Question: Is there an event that is triggered after 'Page_Load' events have completed?
> How can i have more than one 'Page_Load'?
When you have user controls.
Before my page can render, i need my page (and all embedded controls) to have initialized themselves by completing their 'Page_Load' events.
The problem, of course, is that if i put code in my page's 'Page_Load' handler:
'''
MyPage.aspx
--> Page_Load
---> DoSomethingWithUserControl()
UserControl1.ascx
--> Page_Load
---> initialize ourselves now that viewstate has been restored
'''
then i begin to access my 'UserControl1' control before it is ready.
i need a way to run code all 'Page_Load' events have fired, but any postback events (e.g. Click events) have fired:
'''
MyPage.aspx
--> Page_Load
UserControl1.ascx
--> Page_Load
---> initialize ourselves now that viewstate has been restored
MyPage.aspx
--> Page_AfterLoad
---> DoSomethingWithUserControl()
'''
Looking at the page lifecycle in MSDN it looks like there is no way to raise an event all Page_Loads have been completed:

Is there a way to raise an after all Page_Loads have completed?
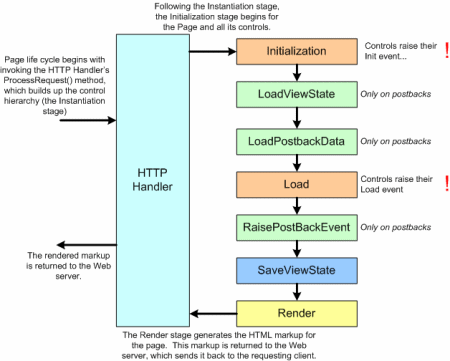
Answer: <URL> is the event that is raised after all controls have been loaded
Remember that the 'Init' event is first triggered by all child controls, and just when all controls have been initialized, the 'Init' event of the page is raised. The 'Load' event works the other way around, the page first raises the 'Load' event and then each child control raises its own 'Load' event. At the end the 'LoadComplete' is raised. , when the controls are created dynamically they (sadly) do not follow this approach strictly.
From MSDN:
> If controls are created dynamically at run time or declaratively within templates of data-bound controls, their events are initially not synchronized with those of other controls on the page. For example, than the same events for controls created declaratively. Therefore, from the time that they are instantiated, dynamically added controls and controls in templates raise their events one after the other until they have caught up to the event during which it was added to the Controls collection.
Take a look:
(source: <URL>

## Edit 1
In order to fulfill all your requirements:
> i need a way to run code after all Page_Load events have fired, but before any postback events (e.g. Click events) have fired:
I think the easiest way is to declare a custom event in the User Control and fire it after the control has been loaded, then jus subscribe to that event in your ASPX
### User Control
'''
public event Action LoadCompleted = delegate { };
protected void Page_Load(object sender, EventArgs e)
{
this.LoadCompleted();
}
'''
### ASPX page
'''
protected void Page_Load(object sender, EventArgs e)
{
this.myUserControl.LoadCompleted += () =>
{
// do somethign interesting
this.lblMessage.Text = DateTime.Now.ToString();
};
}
'''